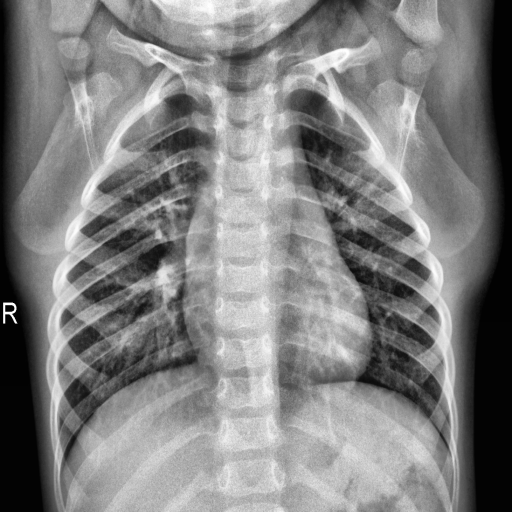
Finding: NORMAL